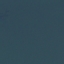
Land use / land cover class: SeaLake